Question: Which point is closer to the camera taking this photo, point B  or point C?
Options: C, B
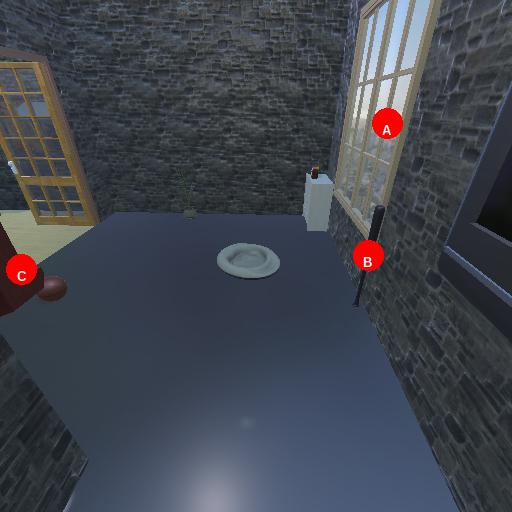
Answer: C